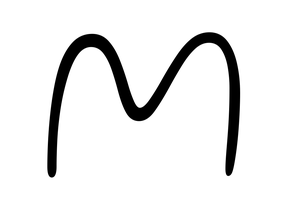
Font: Gluten_Thin